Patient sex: M
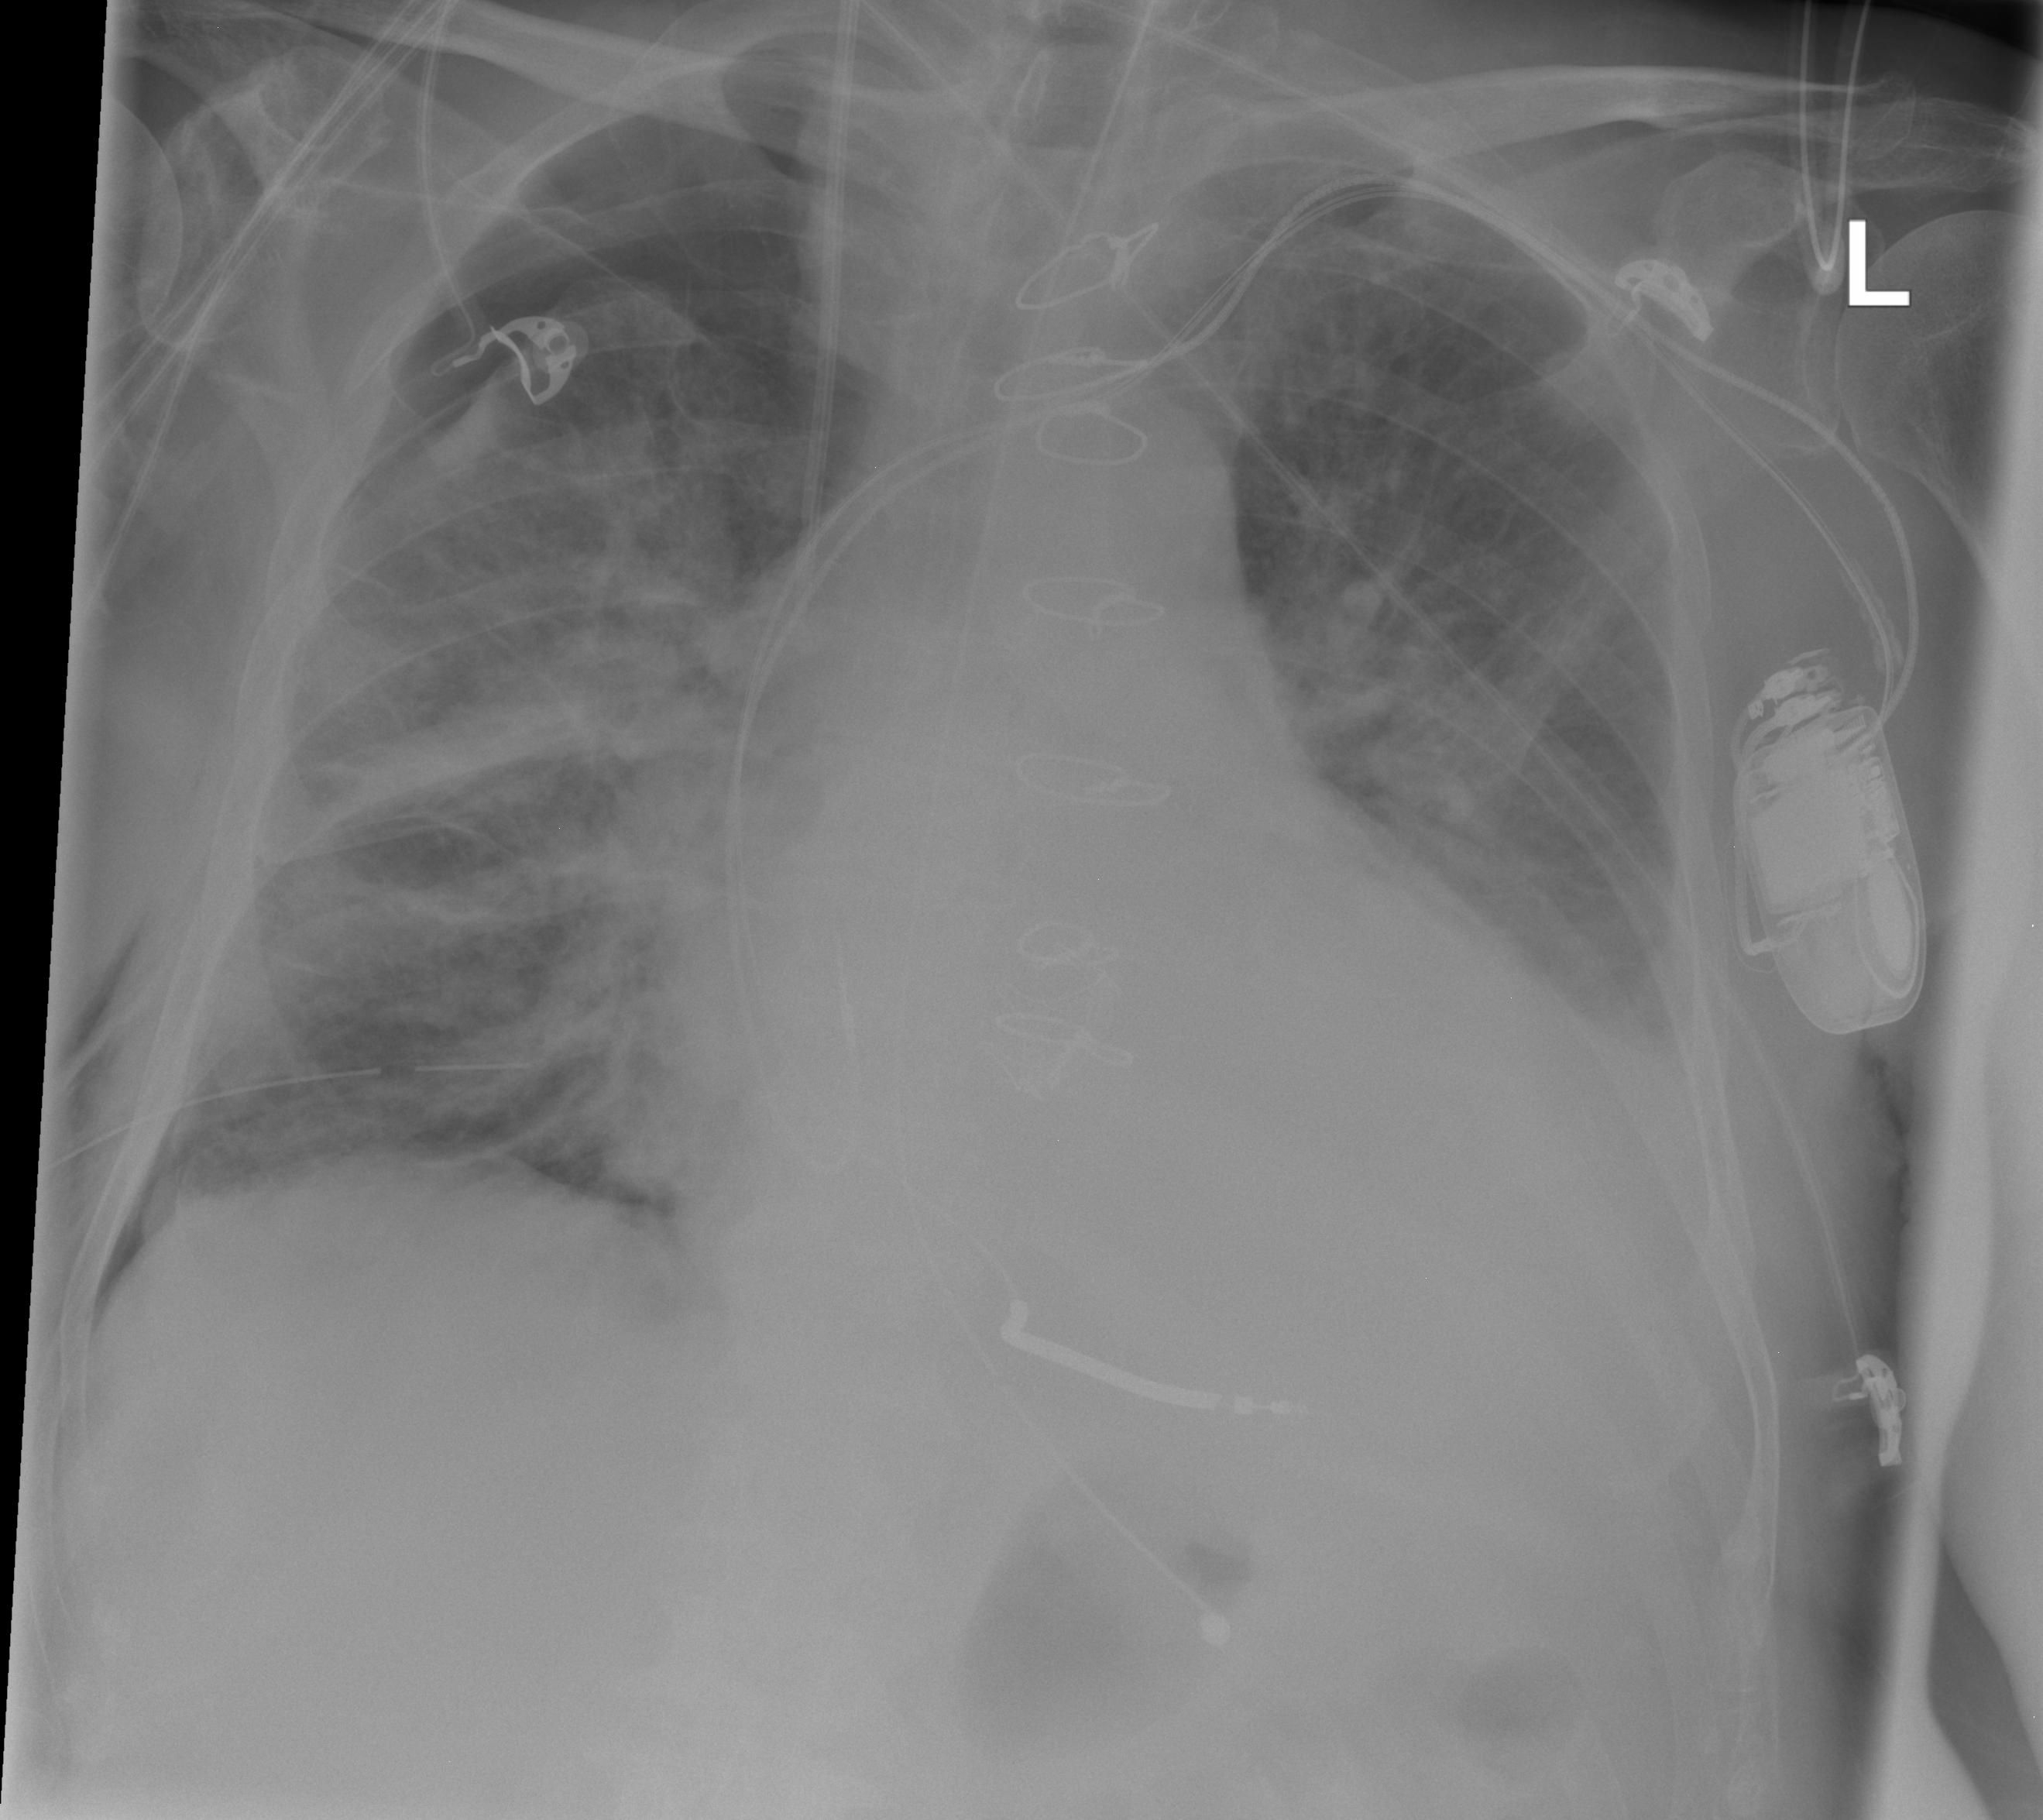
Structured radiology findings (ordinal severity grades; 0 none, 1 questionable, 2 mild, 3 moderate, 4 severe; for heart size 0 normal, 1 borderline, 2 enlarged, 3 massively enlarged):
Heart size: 2
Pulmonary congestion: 3
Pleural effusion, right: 0
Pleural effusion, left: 2
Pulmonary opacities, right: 3
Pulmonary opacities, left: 2
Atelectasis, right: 2
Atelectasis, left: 2